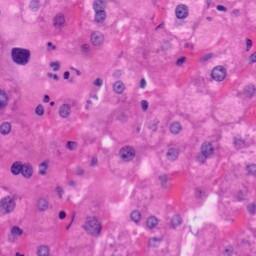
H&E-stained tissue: Liver